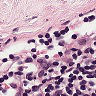
Metastatic tissue present: no